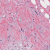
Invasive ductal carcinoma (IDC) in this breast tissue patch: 0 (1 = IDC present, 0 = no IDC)